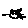
Label: cat